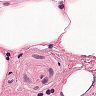
Metastatic tissue present: no